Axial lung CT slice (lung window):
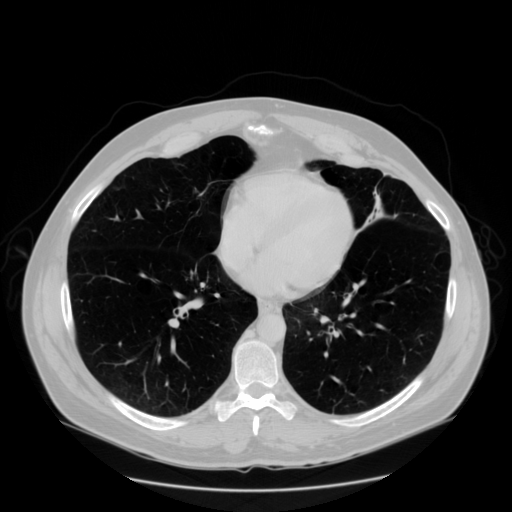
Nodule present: no